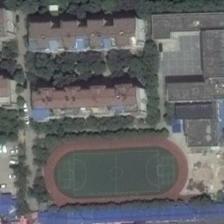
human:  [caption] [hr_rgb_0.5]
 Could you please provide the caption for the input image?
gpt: the huge football field and a parking lot are in front of the residential buildings .

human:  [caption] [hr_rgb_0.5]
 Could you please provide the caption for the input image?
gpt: a playground next to a road is semisurrounded by buildings and trees .

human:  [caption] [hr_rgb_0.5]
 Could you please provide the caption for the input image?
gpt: some buildings and green plants are around a playground and a parking lot .

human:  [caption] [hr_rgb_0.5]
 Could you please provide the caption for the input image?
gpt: a playground with two badminton courts in it is surrounded by some green trees and many buildings .

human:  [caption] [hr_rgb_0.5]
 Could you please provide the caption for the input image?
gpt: a playground next to a road is semisurrounded by buildings and trees .